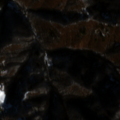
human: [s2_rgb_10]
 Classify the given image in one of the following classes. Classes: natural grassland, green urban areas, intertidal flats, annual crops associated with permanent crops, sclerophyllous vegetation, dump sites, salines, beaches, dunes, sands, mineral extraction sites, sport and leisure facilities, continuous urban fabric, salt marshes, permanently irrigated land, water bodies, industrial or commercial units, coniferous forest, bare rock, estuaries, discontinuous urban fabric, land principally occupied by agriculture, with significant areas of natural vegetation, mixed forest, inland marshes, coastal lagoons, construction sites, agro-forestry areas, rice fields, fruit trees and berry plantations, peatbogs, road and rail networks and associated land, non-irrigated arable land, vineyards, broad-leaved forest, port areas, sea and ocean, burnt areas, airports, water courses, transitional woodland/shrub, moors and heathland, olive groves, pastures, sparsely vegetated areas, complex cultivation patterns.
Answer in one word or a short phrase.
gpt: land principally occupied by agriculture, with significant areas of natural vegetation, broad-leaved forest